Question: How do I configure a CMS installation like WordPress or Drupal, to run on multiple websites as a replicate of one main CMS installation. Owned and managed by different server accounts all hosted on the same server.
## My setup is similar to the following:
- 'nginx''apache2'- '/home/user/example.com/public_html/'
### What do I mean with, "a replicate of one CMS installation":
As described in the diagram all users owning a folder where DocumentRoot is pointed at, will be able to replicate/create an instance of/use the CMS installation.
You probably need the following files to run the CMS installation:
- -

---
## WordPress
To sort out what approach will work out the best I could come up with these two different scenario's:
1. where there is only one symbolic linked folder, this folder includes the wordpress core files.
2. all the wordpress core files and folders are symbolically linked.
In both scenario's the setup is trying to require their own config file ('my-config.php'), so not the one what's symbolically linked.
> wordpress/wp-config.php
'''
<?php
require_once( ROOT_PATH . 'my-config.php');
if ( !defined('ABSPATH') )
define('ABSPATH', dirname(__FILE__) . '/');
require_once(ABSPATH . 'wp-settings.php');
'''
> wordpress/test.php
'''
<?php echo 'Path is '.getcwd(); ?>
'''
> DocumentRoot/index.php
'''
<?php
define('ROOT_PATH', dirname(__FILE__) . '/');
require('wordpress/index.php');
'''
> DocumentRoot/my-config.php
Contains everything except the code inside 'wordpress/wp-config.php'
'''
<?php
define('WP_HOME', ... );
define( 'WP_CONTENT_URL', ... );
etc..
'''
> The symbolic link is as following
'''
ln -s /path/to/wordpress/ .
'''
>
- - - - - -
> wordpress/wp-config.php
'''
<?php
require_once('my-config.php'); // So DocumentRoot/my-config.php
if ( !defined('ABSPATH') )
define('ABSPATH', dirname(__FILE__) . '/');
require_once(ABSPATH . 'wp-settings.php');
'''
> wordpress/test.php
'''
<?php echo 'Path is '.getcwd(); ?>
'''
> DocumentRoot/my-config.php
The same as the DocumentRoot config file used in scenario 1.
> The symbolic links are as following
'''
ln -s /path/to/wordpress/* .
'''
>
- - - -
### Conclusion WordPress
In both scenario's the main index file redirects to the installation file. This normally happens when the connection to the database has been made but the database is still empty, so by following the installation instruction you will insert your first data. But then why does it give a WSOD?
The test file ('test.php') clears things up a bit. In the scenario 1 the path to the wordpress directory becomes the absolute path for the wordpress core files. For the scenario 2 the DocumentRoot's path becomes the absolute path for the wordpress core files... or not?
Although not for the sub directories in the wordpress directory, as we can learn from scenario 1. For example the 'wp-admin' directory, files what call 'getcwd()' should output '/path/to/wordpress/wp-admin' right? If so then it means, all calls to files within those directories will never find the file. Because the file '/home/user/example.com/public_html/wp-admin/file.php' doesn't exists! It's not symbolically linked and so it's only accessible via '/path/to/wordpress/wp-admin/file.php'.
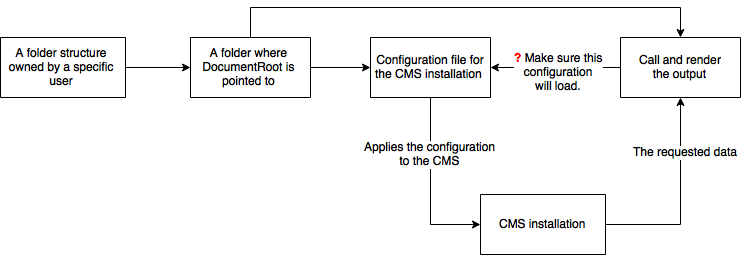
Answer: Finally!
I found a way to use one set of WordPress core files to run multiple websites on without using WP Multisite or any significant changes to the core files.
This example is based on the following structure:
'''
var/
|
+-- core/ # chown -R www-data:www-data .
| | # find . -type d -exec chmod 755 {} \;
| | # find . -type f -exec chmod 644 {} \;
| +-- wp-admin/
| +-- wp-content/
| | +-- themes/
| | +-- plugins/
| | +-- languages/
| +-- wp-includes/
| +-- wp-config.php
| +-- # all other wordpress core files...
|
+-- sites/ # chown -R www-data:www-data .
| | # find . -type d -exec chmod 775 {} \;
| | # find . -type f -exec chmod 664 {} \;
| +-- alpha/
| | +-- wp-admin -> /var/core/wp-admin/
| | | # ln -s /var/core/wp-admin /var/sites/alpha/
| | +-- wp-includes -> /var/core/wp-includes/
| | | # ln -s /var/core/wp-includes /var/sites/alpha/
| | +-- wp-content/
| | | +-- . # files only available for alpha
| | +-- wp-login.php -> /var/core/wp-login.php
| | | # ln -s /var/core/wp-admin /var/sites/alpha/
| | +-- index.php
| +-- beta/
| | +-- wp-admin -> /var/core/wp-admin/
| | | # ln -s /var/core/wp-admin /var/sites/beta/
| | +-- wp-includes -> /var/core/wp-includes/
| | | # ln -s /var/core/wp-includes /var/sites/beta/
| | +-- wp-content/
| | | +-- . # files only available for beta
| | +-- wp-login.php -> /var/core/wp-login.php
| | | # ln -s /var/core/wp-admin /var/sites/beta/
| | +-- index.php
| +-- . # etc...
.
'''
At '/var/core/wp-config.php' make the following changes:
'''
<?php
if (defined('MULTIPRESS_ABSPATH')) {
require_once(MULTIPRESS_ABSPATH . 'wp-config.php');
} else {
$instance_path = $_SERVER['SCRIPT_FILENAME'];
if (strpos($instance_path, 'wp-admin') > -1) {
$instance_path = dirname(dirname($instance_path)) . '/';
} else {
$instance_path = dirname($instance_path) . '/';
}
require_once($instance_path . 'wp-config.php');
}
'''
Leave all other core files as you wish, you might want to add some plugins or themes to this core directory's wp-content to make them globally available for all sites/instances.
Now we can setup an instance of this our WP MultiPress core. Below you can see the '/var/sites/alpha/wp-config.php' of the alpha site. Commonly you only have to define the Unique Keys and Salts and your MySQL settings. Next to that you can also configure a custom name for your wp-content directory.
'''
<?php
/* -------------------------------------------- *
** MySQL settings. **
* -------------------------------------------- */
define('DB_NAME', 'wp_multipress');
define('DB_USER', 'manager');
define('DB_PASSWORD', 'mylittlepony');
define('DB_HOST', 'localhost');
define('DB_CHARSET', 'utf8');
define('DB_COLLATE', '');
$table_prefix = 'alpha_';
/* -------------------------------------------- *
** Authentication Unique Keys and Salts. **
* -------------------------------------------- */
// Generate a set of keys:
// https://api.wordpress.org/secret-key/1.1/salt/
/* -------------------------------------------- *
** Dynamically determine the WP root URL. **
* -------------------------------------------- */
$path = trim(substr((strpos(dirname(__FILE__),'wp-admin')===false)?dirname(__FILE__):strstr(dirname(__FILE__),'/wp-admin'), strlen(rtrim($_SERVER['DOCUMENT_ROOT'],'/'))), '/');
$domain = !empty($_SERVER['HTTP_HOST'])?$_SERVER['HTTP_HOST']:$_SERVER['SERVER_NAME']; $force_domain = $domain;
$http = 'http'.(isset($_SERVER['HTTPS'])&&$_SERVER['HTTPS']!='off'?'s':'').'://'; $force_http = $http;
// Uncomment the line below to force to https
//$force_http = strpos($http,'https')===false?'https://':$http;
// Uncomment the line below to force to www.
//$force_domain = strpos($domain,'www.')===false?'www.'.$domain:$domain;
// Or uncomment the line below to prevent access to www.
//$force_domain = strpos($domain,'www.')!==false?substr($domain,strpos($domain,'www.')):$domain;
$url = $force_http.$force_domain.(!empty($path)?'/'.$path:'');
if ($force_http!==$http||$force_domain!==$domain){ header('Location: '.$url.$_SERVER['REQUEST_URI']);exit(); }
/* -------------------------------------------- *
** General settings. **
* -------------------------------------------- */
define('WP_HOME', $url);
define('WP_SITEURL', $url);
define('WP_TEMP_DIR', sys_get_temp_dir());
/* -------------------------------------------- *
** File System settings. **
* -------------------------------------------- */
define('FS_METHOD', 'direct');
define('WP_CONTENT_DIR', dirname(__FILE__).'/wp-content');
/* -------------------------------------------- *
** Debug settings. **
* -------------------------------------------- */
define('WP_DEBUG', false);
define('WP_DEBUG_LOG', false);
define('WP_DEBUG_DISPLAY', false);
define('SCRIPT_DEBUG', false);
define('SAVEQUERIES', false);
/* -------------------------------------------- *
** Cache settings. **
* -------------------------------------------- */
define('COMPRESS_CSS', true);
define('COMPRESS_SCRIPTS', true);
define('CONCATENATE_SCRIPTS', true);
define('ENFORCE_GZIP', true);
/* -------------------------------------------- *
** WordPress Localized Language. **
* -------------------------------------------- */
define('WPLANG', '');
/* -------------------------------------------- *
** That's all, stop editing! Happy blogging. **
* -------------------------------------------- */
if ( !defined('ABSPATH') )
define('ABSPATH', dirname(__FILE__) . '/');
require_once(ABSPATH . 'wp-settings.php');
'''
Next up is the index of the instance, have a look at the contents of '/var/sites/alpha/index.php' below.
'''
<?php
/**
* Front to the WordPress application. This file doesn't do anything, but loads
* wp-blog-header.php which does and tells WordPress to load the theme.
*
* @package WordPress
*/
/**
* Let MultiPress render this website.
*
* @var string
*/
define('MULTIPRESS_ABSPATH', dirname( __FILE__ ) . '/');
/**
* Tells WordPress to load the WordPress theme and output it.
*
* @var bool
*/
define('WP_USE_THEMES', true);
/** Loads the WordPress Environment and Template from MultiPress */
require( '/var/core/wp-blog-header.php' );
'''
Make sure all files in '/var/core/' are available for reading, for all processes running the sites. Also don't forget to create the symbolic links (shown with '->' in the structure example).
That should do it!